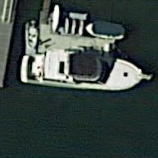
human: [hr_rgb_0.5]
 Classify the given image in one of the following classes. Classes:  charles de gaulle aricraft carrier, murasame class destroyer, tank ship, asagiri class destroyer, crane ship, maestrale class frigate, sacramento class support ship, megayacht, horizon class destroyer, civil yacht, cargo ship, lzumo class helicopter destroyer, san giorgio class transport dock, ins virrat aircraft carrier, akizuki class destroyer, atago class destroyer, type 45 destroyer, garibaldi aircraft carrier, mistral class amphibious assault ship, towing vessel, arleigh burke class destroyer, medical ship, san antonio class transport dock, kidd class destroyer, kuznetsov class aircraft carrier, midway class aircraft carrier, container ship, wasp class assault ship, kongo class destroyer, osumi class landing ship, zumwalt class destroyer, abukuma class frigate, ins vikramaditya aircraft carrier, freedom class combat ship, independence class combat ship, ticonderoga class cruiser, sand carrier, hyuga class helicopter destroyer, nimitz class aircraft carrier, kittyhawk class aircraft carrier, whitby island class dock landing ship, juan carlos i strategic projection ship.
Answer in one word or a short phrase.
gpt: Civil yacht